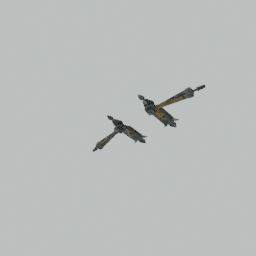
Label: mechanical